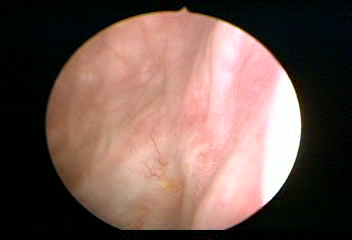
Modality: WLC
Class: Normal mucosa
Bladder cancer association: No